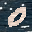
Label: 0